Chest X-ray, AP view. Patient: 75 years old, sex F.
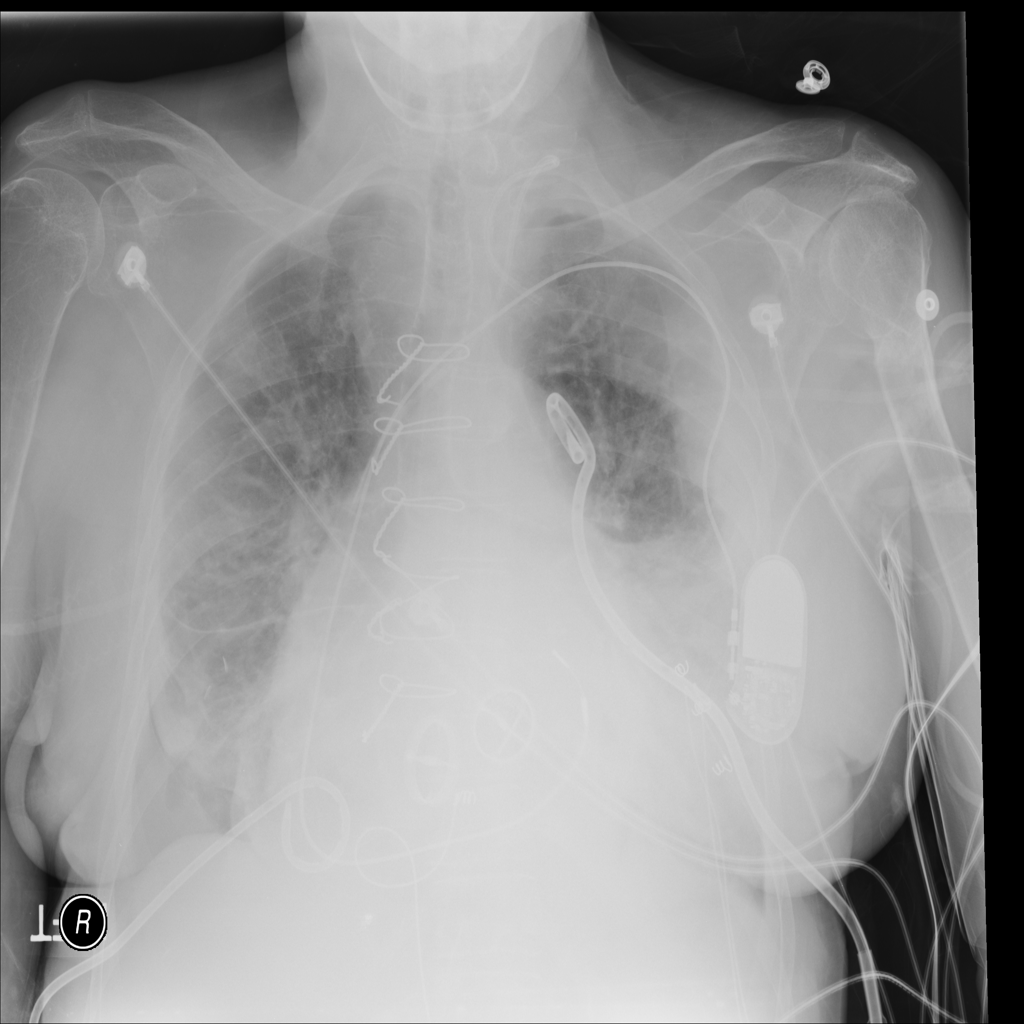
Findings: Cardiomegaly, Consolidation